Question: I have a problem with my CSS where the height of the parent div (#cotentWrapper) is not expanding to fit the height of the child div (#bodyContent) once its content overflows. We are using percentages for our heights. We have tried various solutions found here on stack overflow but none resolved this problem. We have tried setting height to auto on #contentWrapper which solved our problem specified above it caused our nav bar to disappear which is also encapsulated in the #contentWrapper div. We have set min-heights on all DIVs it should work.

HTML:
'''
<!DOCTYPE html>
<html lang="en">
<head>
<title> </title>
<meta charset="utf-8" />
<link href="~/Content/bootstrap.min.css" rel="stylesheet" />
<link href="~/Content/AccountDetailsStyles.css" rel="stylesheet" />
<link href="~/Content/Site1.css" rel="stylesheet" />
<script src="~/Scripts/jquery.min.js"></script>
<script src="~/Scripts/jquery-ui.min.js"></script>
</head>
<body>
<div id="contentWrapper">
<div id="header">
<div id="logoWrapper">
<div id="logoImg"></div>
</div>
</div>
<div id="contentBoxShadow">
<div id="navigation">
</div>
<div id="bodyContent">
@RenderBody()
Lorem ipsum dolor sit amet, vidisse corrumpit mel ea, te purto oportere assueverit nam. Ut pro mazim utinam gloriatur, eum tempor eruditi eu, iudico laboramus nec ei. Ancillae offendit officiis vim ea. Cu fabellas sapientem maiestatis his, at consequat deseruisse sea. Illum singulis suavitate mea no, vivendum tincidunt eloquentiam ius an. His no etiam copiosae, quo an delicata volutpat petentium.
An esse ridens ullamcorper ius, an est scaevola voluptatibus. Est ne iusto oratio. Laboramus deseruisse nec te, laoreet accumsan ut pri. Qui eu lorem repudiare, utroque epicuri ius ne. Ipsum adversarium definitionem eu vis, an vim paulo discere atomorum.
Cu case bonorum vix, te sit habeo audiam electram. Ad cum graeco sadipscing, justo mandamus pertinacia mel id, ei eam soluta melius inimicus. Ad vel propriae aliquando, graeci aliquam petentium ea his. Mel ut maiorum albucius reprehendunt. Sed referrentur neglegentur te, usu ea quot aliquando, eu mei recusabo constituam vituperatoribus. Oratio volutpat tincidunt per et, at vitae facete virtute vis.
Ut quis solum qui, essent utamur eloquentiam no sea. Est eros suscipit deseruisse ex. Sit illud tractatos consectetuer te. Ad mutat noluisse eum. At sit volumus tincidunt.
Prompta alterum adolescens ei his. Ex inani quidam docendi nam, ea natum veritus vel, homero vulputate intellegat et duo. Tempor volumus mel id, ad probo viderer invenire mel. Civibus lucilius in per. An ignota nominavi praesent usu. Sed quando indoctum conclusionemque ad, vim amet petentium cu, summo eruditi ne vix. Habemus maluisset reprimique ad nam, vero laudem ad quo.
</div>
</div>
</div>
</body>
'''
CSS:
*
{
padding: 0;
margin: 0;
}
'''
html, body {
width: 100%;
height:100%;
min-height: 100%;
position: relative;
}
body
{
background-image: url("Images/textured_background.png");
background-repeat: repeat;
background-attachment: fixed;
}
#contentWrapper
{
width: 88%;
height: 100%;
//height: auto;
min-height: 100%;
margin: 0 auto;
}
#contentBoxShadow
{
width: 100%;
min-height: 85%;
height: 85%;
background-color: #EFEFEF;
background-color: pink;
position: relative;
}
#bodyContent
{
width: 90%;
height: 93%;
height: auto;
min-height: 93%;
padding-left: 30px;
padding-right: 30px;
background-color: white;
margin: 0 auto;
}
#header
{
height: 15%;
width: 100%;
}
#logoWrapper
{
padding-top: 1.5%;
padding-bottom: 1.5%;
height: 97%;
width: 100%;
}
#logoImg
{
background-image:url("Images/logo.png");
background-size: contain;
background-repeat: no-repeat;
height: 100%;
width: auto;
}
#contentBoxShadow:before {
box-shadow: -15px 0 15px -15px inset;
content: "";
height: 100%;
left: -15px;
position: absolute;
top: 0;
width: 15px;
}
#contentBoxShadow:after {
box-shadow: 15px 0 15px -15px inset;
content: "";
height: 100%;
position: absolute;
right: -15px;
width: 15px;
top: 0;
}
#navigation
{
height: 7%;
width: 100%;
background-image: -ms-linear-gradient(top, #004A94 0%, #003366 100%);
background-image: -moz-linear-gradient(top, #004A94 0%, #003366 100%);
background-image: -o-linear-gradient(top, #004A94 0%, #003366 100%);
background-image: -webkit-gradient(linear, left top, left bottom, color-stop(0, #004A94), color-stop(1, #003366));
background-image: -webkit-linear-gradient(top, #004A94 0%, #003366 100%);
background-image: linear-gradient(to bottom, #004A94 0%, #003366 100%);
}
'''
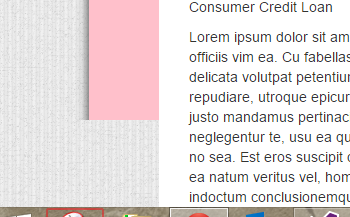
Answer: Your post is lacking a little bit of the HTML, but if I have correctly understood the question, removing the height and min-height on #contentBoxShadow the solves the problem. You may have to remove the height from and min-height from #contentWrapper as well, but that part of the HTML is missing.
'''
#contentBoxShadow
{
width: 100%;
background-color: #EFEFEF;
background-color: pink;
position: relative;
}
'''
<URL>
Edit: also note that in your CSS you have tried to comment out a line using a double-forward-slash, which in CSS will not work. You need to use /**/ instead:
'''
//height: auto;
'''
should be
'''
/*height: auto;*/
'''